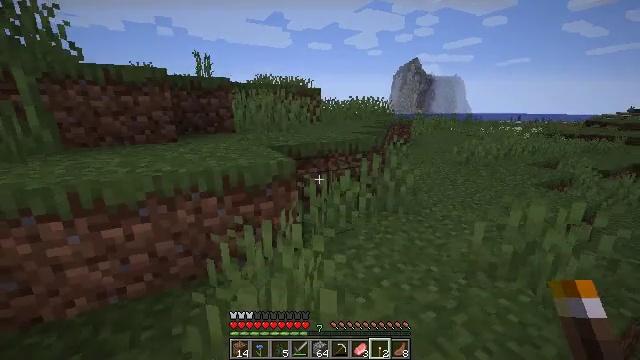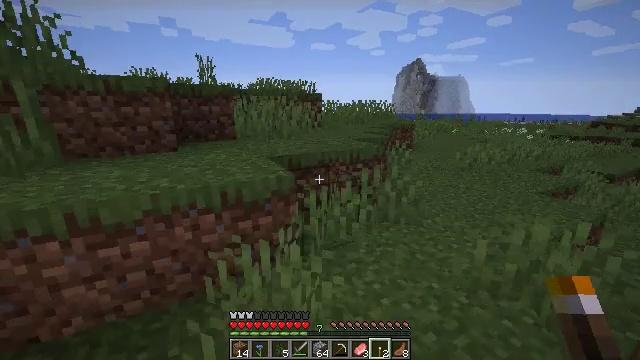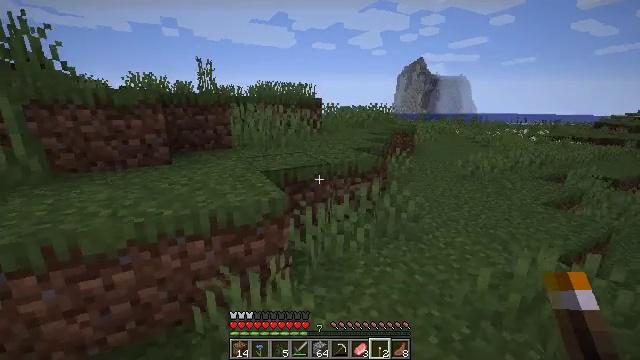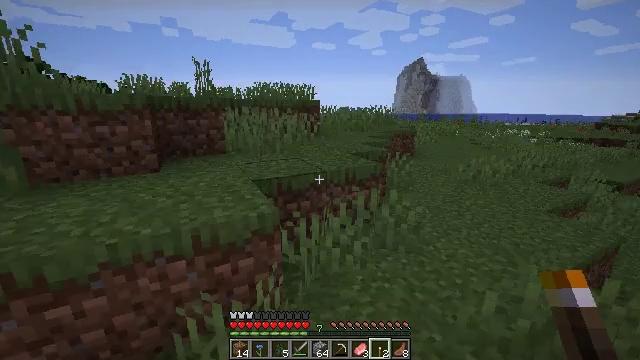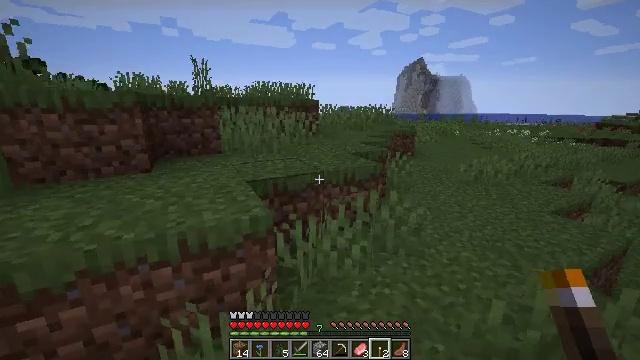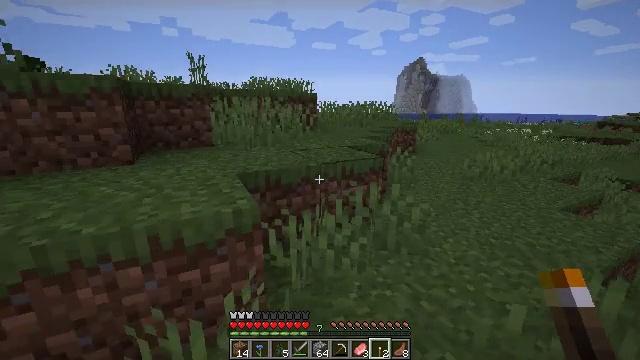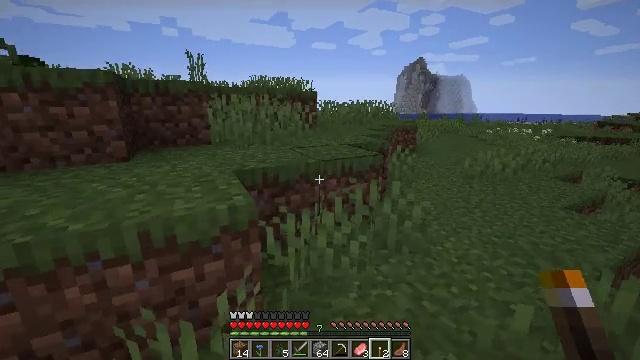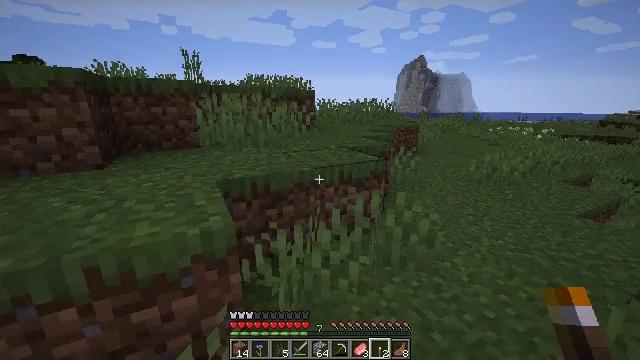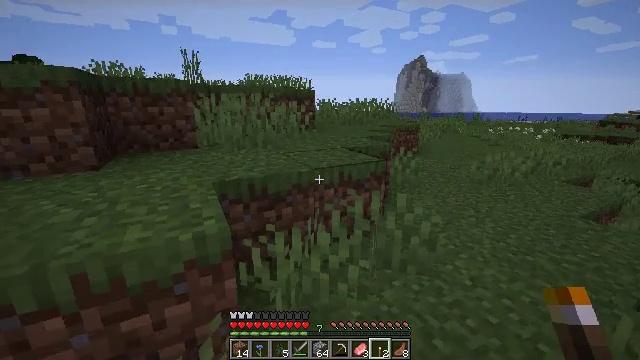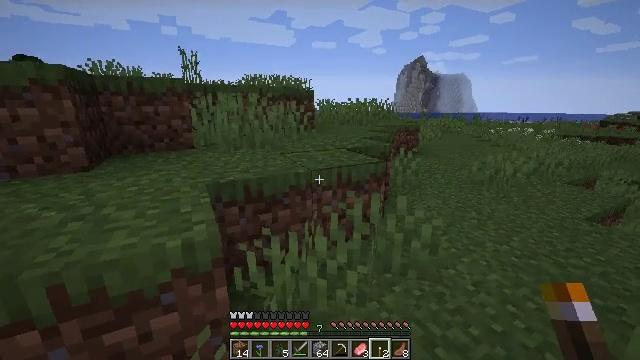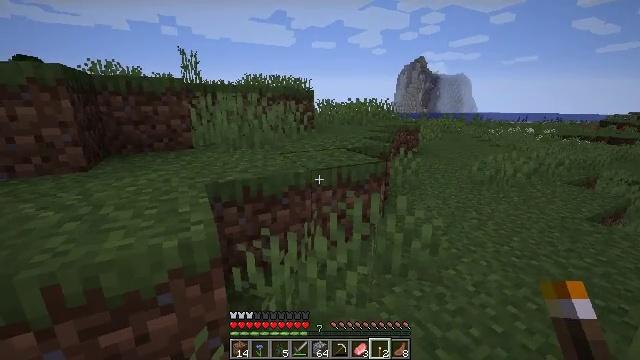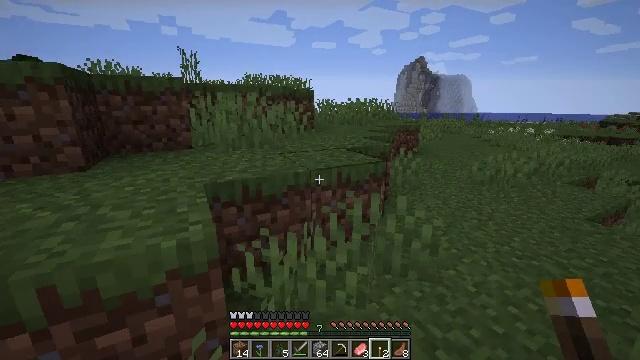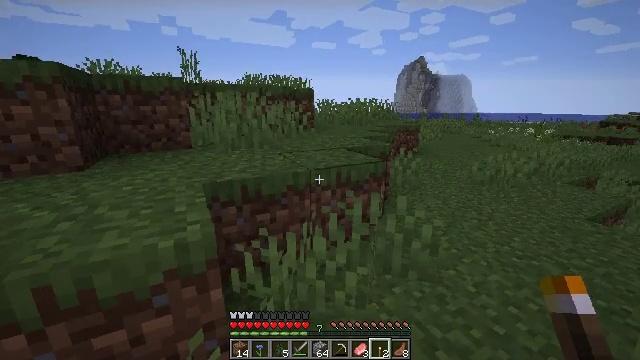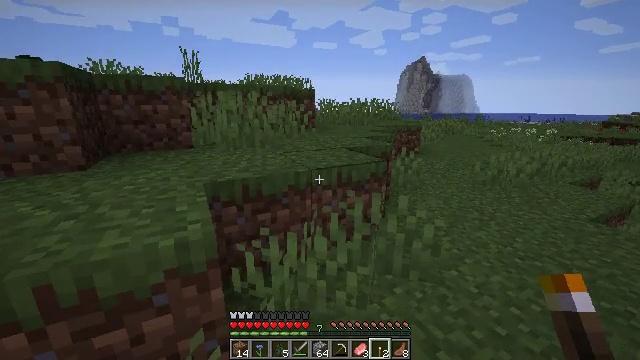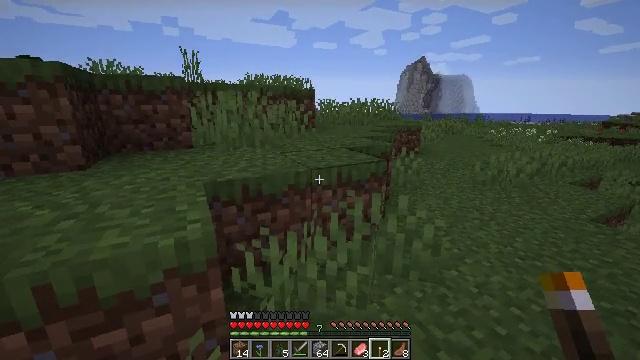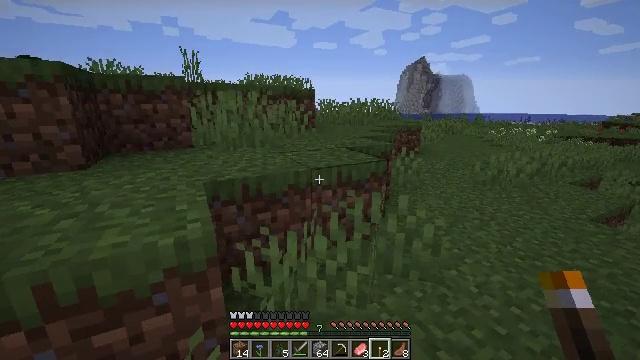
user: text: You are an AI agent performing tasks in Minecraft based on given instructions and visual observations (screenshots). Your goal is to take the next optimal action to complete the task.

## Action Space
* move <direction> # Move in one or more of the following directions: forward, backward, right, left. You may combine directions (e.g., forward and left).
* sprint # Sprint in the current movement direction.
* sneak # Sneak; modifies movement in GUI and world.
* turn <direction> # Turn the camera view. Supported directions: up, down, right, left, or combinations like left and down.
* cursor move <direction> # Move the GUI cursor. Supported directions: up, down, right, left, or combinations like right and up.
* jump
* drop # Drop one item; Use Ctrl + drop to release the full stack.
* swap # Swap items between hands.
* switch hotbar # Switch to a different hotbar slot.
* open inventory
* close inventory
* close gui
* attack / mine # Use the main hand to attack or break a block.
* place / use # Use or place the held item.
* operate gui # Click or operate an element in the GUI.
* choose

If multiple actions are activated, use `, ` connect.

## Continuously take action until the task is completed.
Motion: motion action
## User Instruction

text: Obtain cobblestone stairs by crafting them.
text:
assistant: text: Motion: move forward, jump
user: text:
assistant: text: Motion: move forward
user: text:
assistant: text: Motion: move forward
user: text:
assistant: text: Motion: move forward
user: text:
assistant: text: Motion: move forward
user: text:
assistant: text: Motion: move forward
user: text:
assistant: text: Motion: no_op
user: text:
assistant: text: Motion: no_op
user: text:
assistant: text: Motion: no_op
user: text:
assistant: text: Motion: no_op
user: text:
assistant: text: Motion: no_op
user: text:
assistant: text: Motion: no_op
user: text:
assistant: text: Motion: no_op
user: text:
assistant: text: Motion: no_op
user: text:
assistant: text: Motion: no_op
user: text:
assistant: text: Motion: no_op
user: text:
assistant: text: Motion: no_op
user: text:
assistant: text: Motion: no_op
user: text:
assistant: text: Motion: no_op
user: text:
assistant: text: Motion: turn right and up
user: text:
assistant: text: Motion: turn right
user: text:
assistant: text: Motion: turn right and up
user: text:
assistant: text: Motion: turn right
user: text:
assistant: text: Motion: turn right
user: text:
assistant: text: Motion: turn right
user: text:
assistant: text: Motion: turn right
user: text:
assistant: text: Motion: turn right
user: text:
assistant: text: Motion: turn right
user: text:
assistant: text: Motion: turn right
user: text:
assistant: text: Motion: turn right